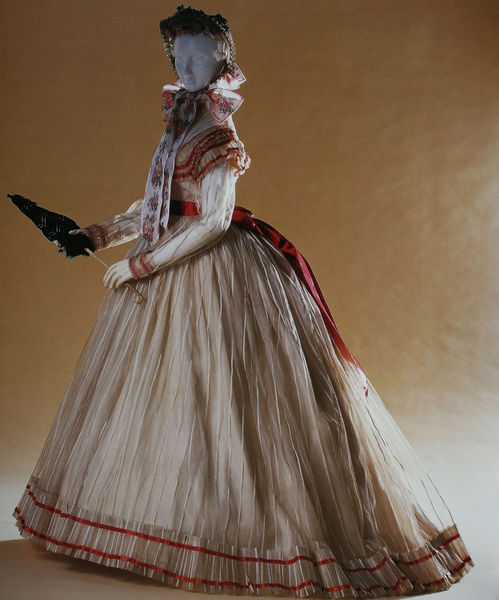
Titel: Tageskleid
Standort: Kyoto (Japan)
Institution: Kyoto Costume Institute
Schlagwörter: hand, weiß, ausschnitt, blume, blumen, elegant, frau, hut, kleid, profil, schmuck, schwarz, dame, gürtel, regenschirm, rot, schal, schirm, sonnenschirm, tuch, beige, haube, mode, muster, ornament, rock, schleife, alt, kappe, arm, arme, band, falten, halten, kleidung, kragen, schale, spitze, stehen, weit, ärmel, hände, gewand, kostüm, stoff, rokkoko, saum, schleifen, borte, puffärmel, rokoko, schulter, seide, vornehm, zart, stock, schleppe, taille, japan, modell, mieder, creme, bordüre, hutband, floral, streifen, rüschen, satin, foto, fotografie, photographie, griff, porzellan, asien, schnitt, manschette, puppe, photo, tracht, chinesisch, china, biedermeier, geschnürt, durchsichtig, bürgerlich, tageskleid, plissee, plissiert, besatz, rokokko, museum, gestickt, zier, gewebe, bänder, textil, prozellan, kunsthandwerk, taft, krinoline, reifrock, schutz, batist, prachtvoll, borten, biesen, haltens, hutschleife, gehoben, kyoto, ausladend, vollant, plisse, chiffon, schirmchen, gesellschaftskleid, ürtel, rote schleife, bulgarien, tornüre, rumänien, mandarin, strhhut, chleifen, frauengewand, zierborten, zierschleife